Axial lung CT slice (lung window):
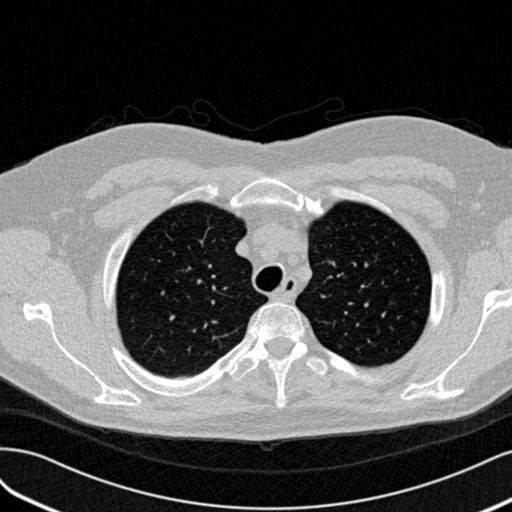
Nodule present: no